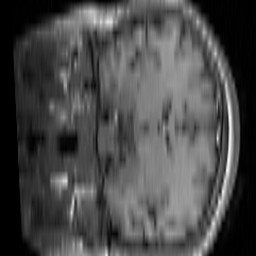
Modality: T1w
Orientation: coronal
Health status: ill
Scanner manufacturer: siemens
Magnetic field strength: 1.5 T
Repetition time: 0.4 s
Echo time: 0.014 s